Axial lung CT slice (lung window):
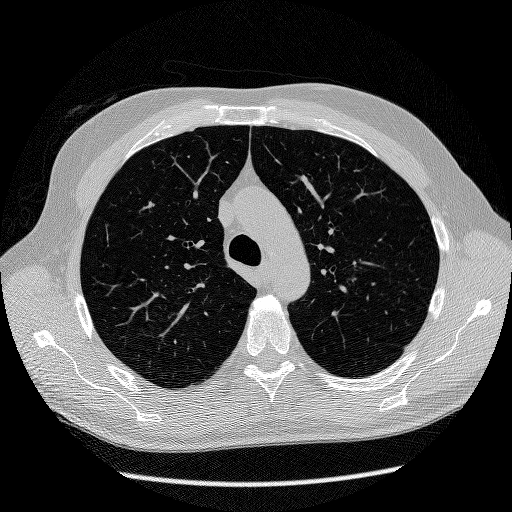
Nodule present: no